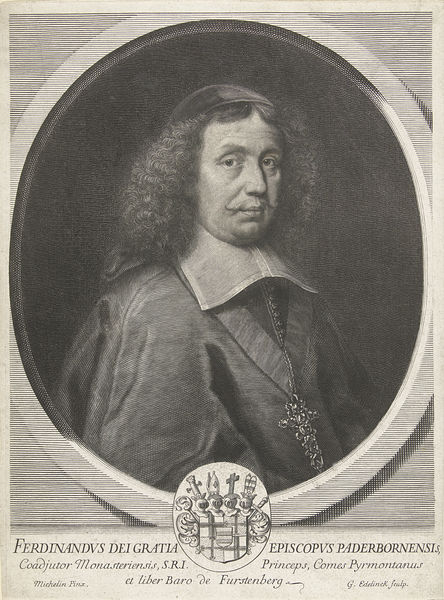
Titel: Portret van Ferdinand von Fürstenberg
Künstler: Gerard Edelinck
Standort: Amsterdam
Institution: Rijksmuseum
Schlagwörter: moustache, portrait, clergé, ferdinand, baron